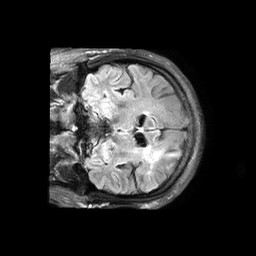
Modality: FLAIR
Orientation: coronal
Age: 57
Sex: male
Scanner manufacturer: philips
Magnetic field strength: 3 T
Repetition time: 11 s
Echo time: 0.12 s